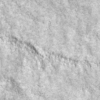
Label: not_dusty